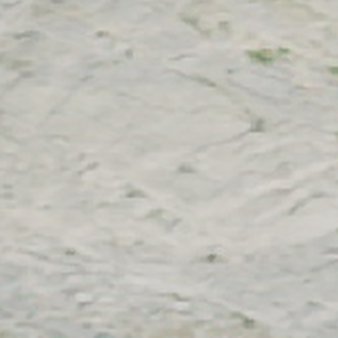
Label: other